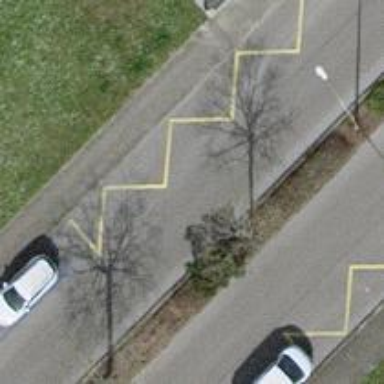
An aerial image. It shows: Bus stop with stop position for public transport.